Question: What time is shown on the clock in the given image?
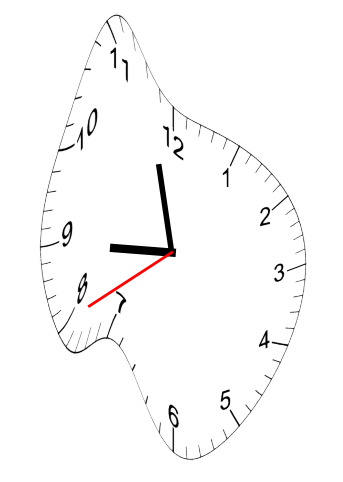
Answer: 08:57:40